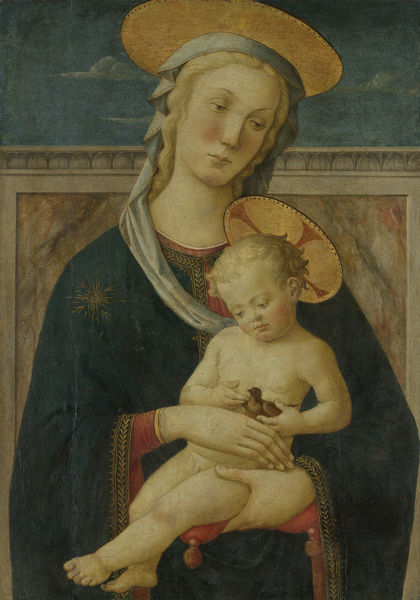
Titel: Madonna met kind
Künstler: Meester van San Miniato
Standort: Amsterdam
Institution: Rijksmuseum
Schlagwörter: blau, gemälde, hand, himmel, nackt, vogel, sitzen, kirche, gewand, haare, kissen, robe, böau, heiligenschein, jesus, maria, madonna, jesuskind, vögelchen, jesusking, heligennschein